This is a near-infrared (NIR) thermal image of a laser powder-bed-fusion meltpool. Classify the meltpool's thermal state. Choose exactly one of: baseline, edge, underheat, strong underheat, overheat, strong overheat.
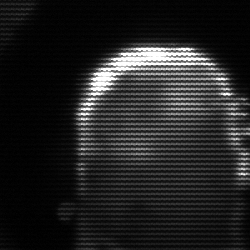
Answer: baseline